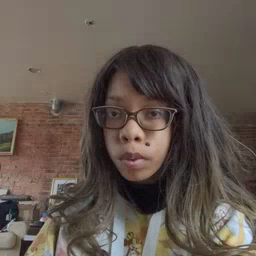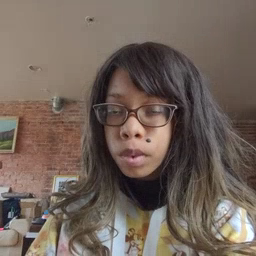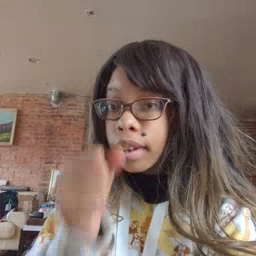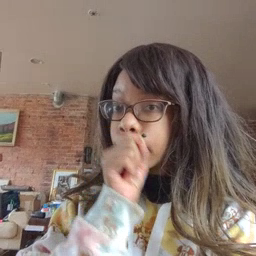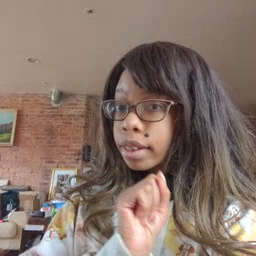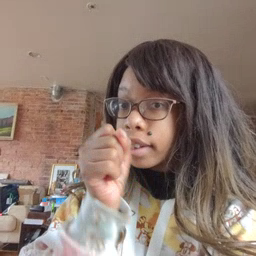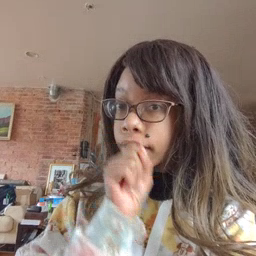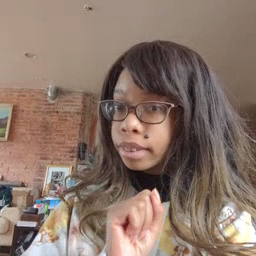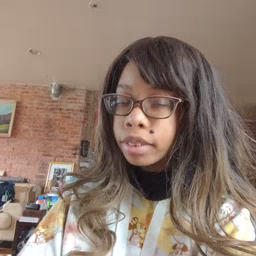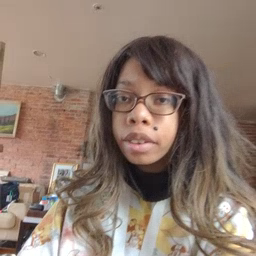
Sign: icecream